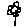
Label: flower